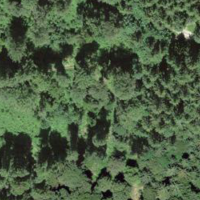
EUNIS habitat code: 44
Species observed at this site:
Lamium galeobdolon